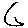
Label: moon